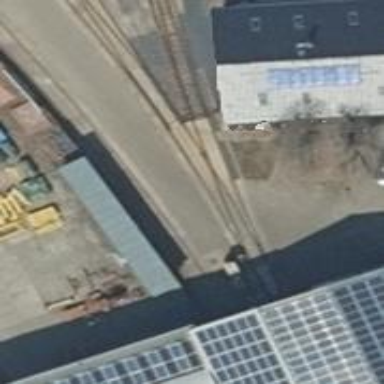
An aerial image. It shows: Railway switch.